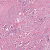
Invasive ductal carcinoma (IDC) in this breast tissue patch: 1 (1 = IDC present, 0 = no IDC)